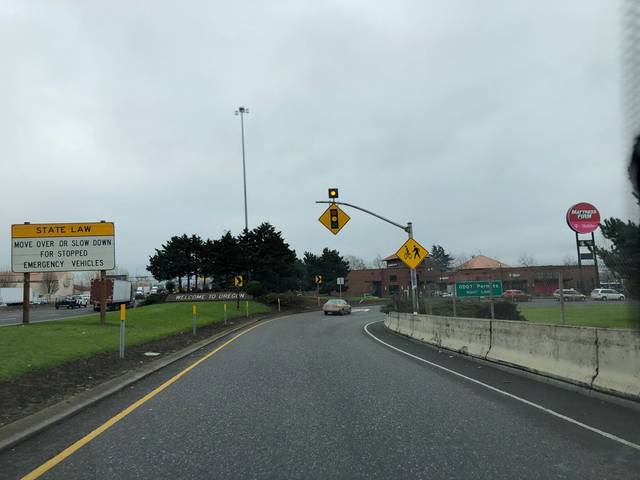
Region: United States
Coordinates: 45.612, -122.679